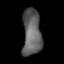
Tissue: lung
Cell type: Endothelial cells
Senescence score: 0.5856
Nuclear area (px): 853
Mean DAPI intensity: 96.764